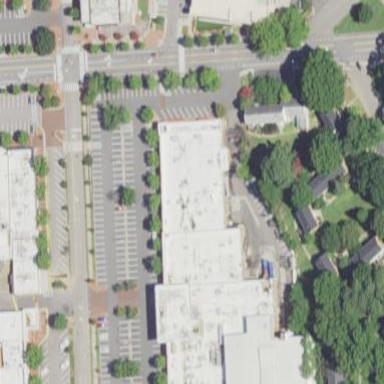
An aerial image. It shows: Commercial building.